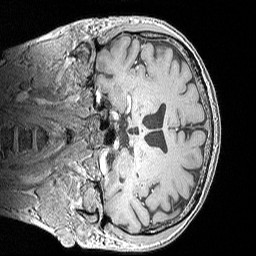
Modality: MP2RAGE
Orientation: coronal
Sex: male
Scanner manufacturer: siemens
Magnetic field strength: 3 T
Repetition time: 5 s
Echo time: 0.00292 s